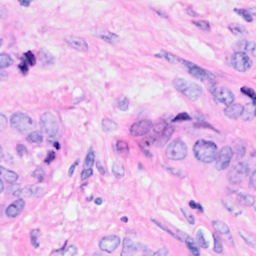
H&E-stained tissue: Breast